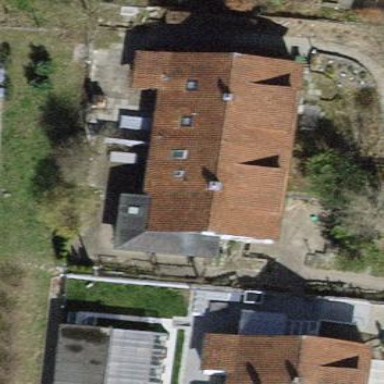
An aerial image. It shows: Building with tile roof.